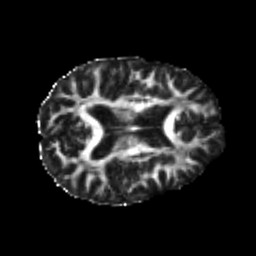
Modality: FA
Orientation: axial
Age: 21
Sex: male
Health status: healthy
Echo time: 0.074 s